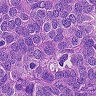
Metastatic tissue present: yes